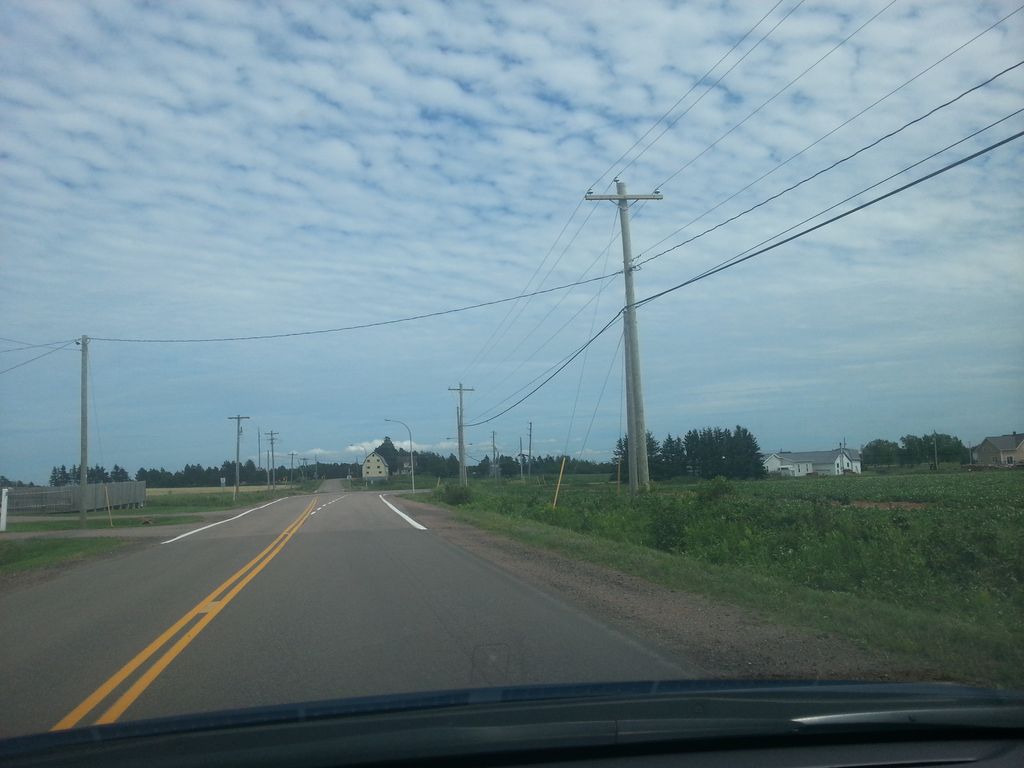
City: charlottetown